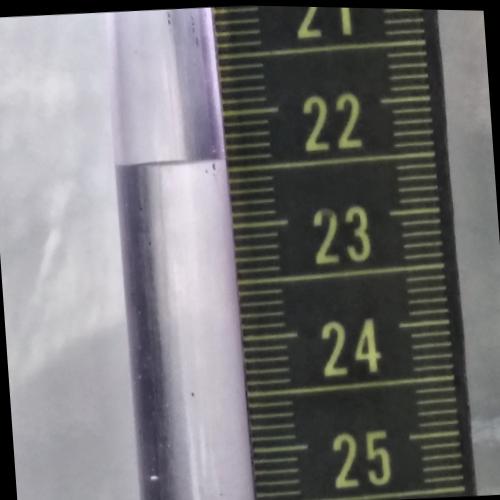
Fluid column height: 22.4 cm